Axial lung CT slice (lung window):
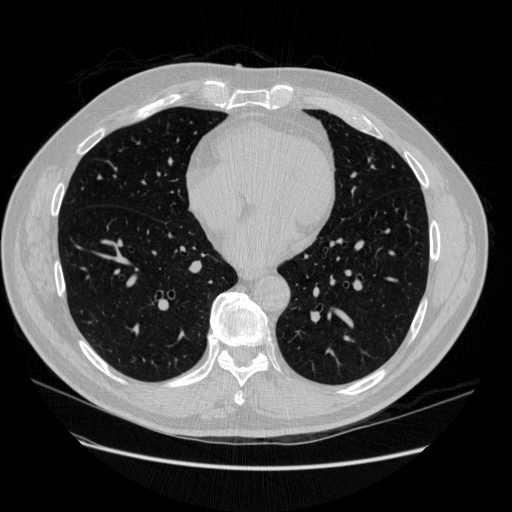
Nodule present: no